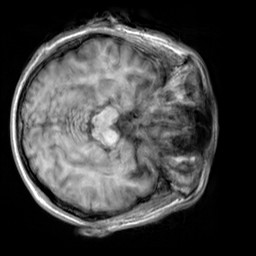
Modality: T1w
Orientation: axial
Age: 55
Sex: male